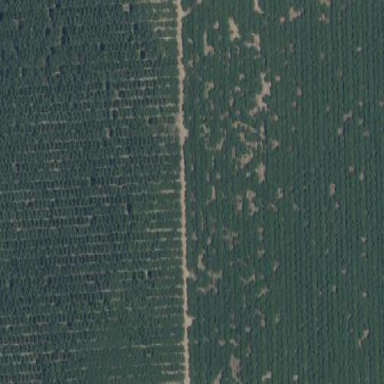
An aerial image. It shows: Orchard filled with almond trees.